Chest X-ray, PA view. Patient: 51 years old, sex F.
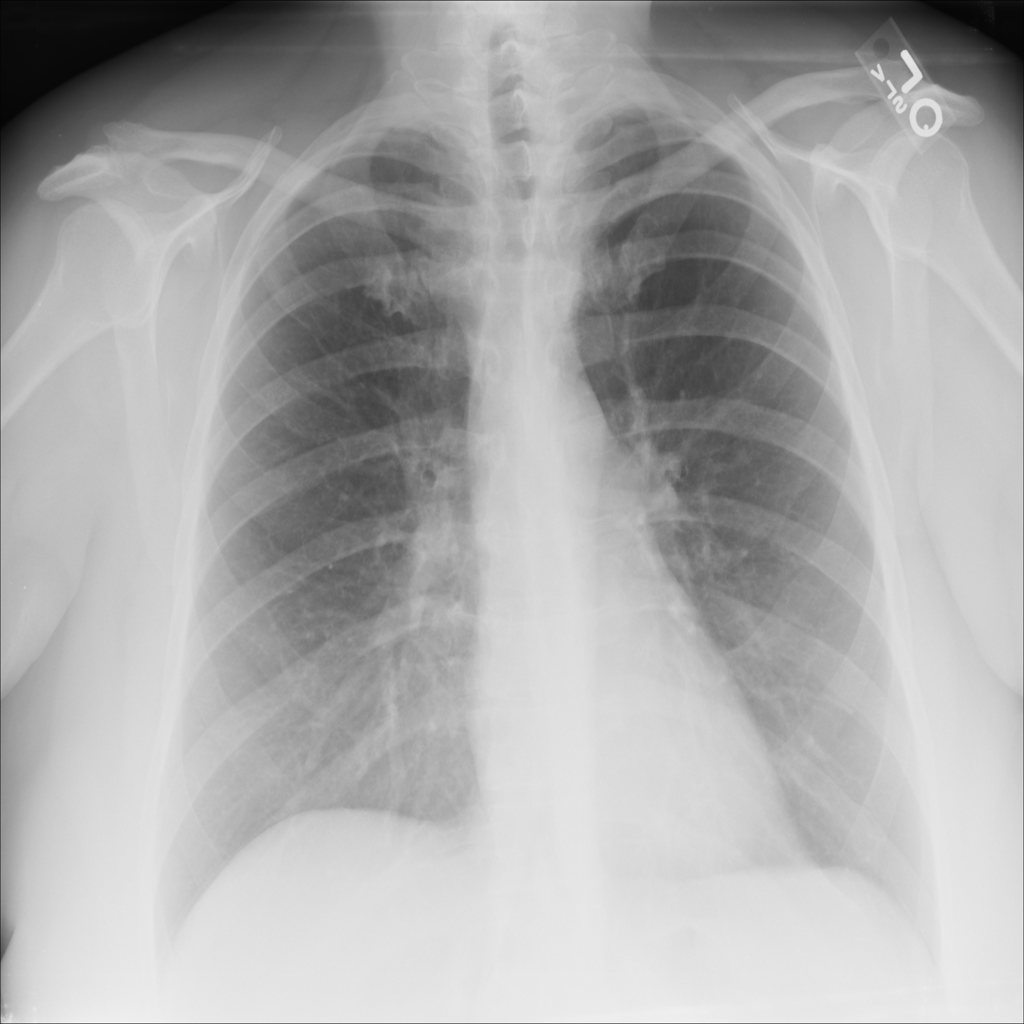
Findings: No Finding